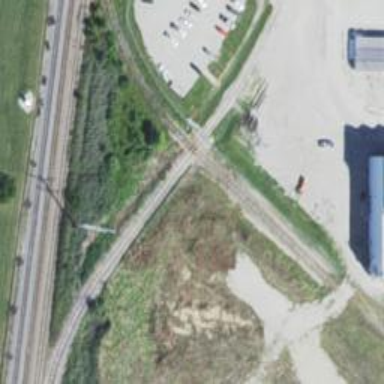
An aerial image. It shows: Railway crossing.